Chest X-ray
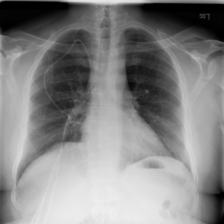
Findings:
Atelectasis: negative
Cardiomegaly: negative
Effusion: negative
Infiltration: negative
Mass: negative
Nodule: negative
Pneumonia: negative
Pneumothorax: negative
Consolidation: negative
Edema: negative
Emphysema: negative
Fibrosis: negative
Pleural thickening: negative
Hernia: negative